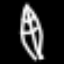
Label: leaf